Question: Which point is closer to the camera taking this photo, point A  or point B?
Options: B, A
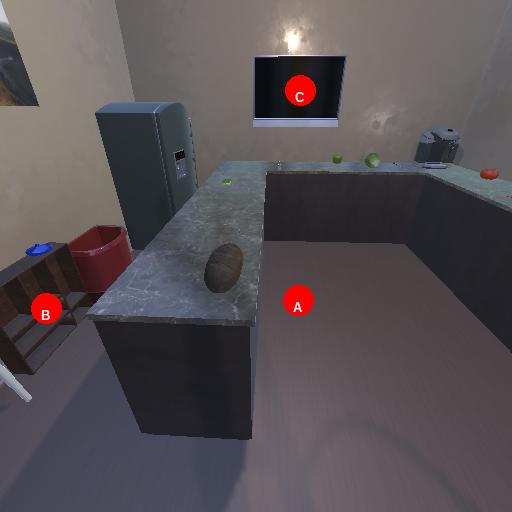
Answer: B